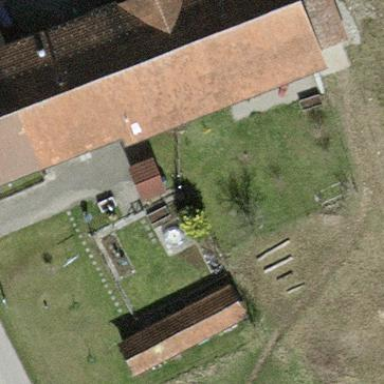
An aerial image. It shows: Farmyard area.